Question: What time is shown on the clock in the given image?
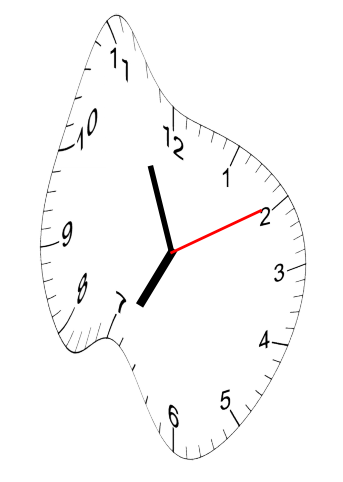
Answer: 06:56:10